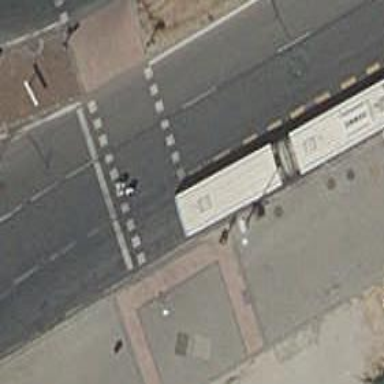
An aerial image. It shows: Road crossing with traffic signals.